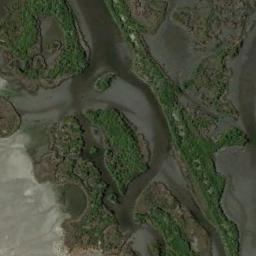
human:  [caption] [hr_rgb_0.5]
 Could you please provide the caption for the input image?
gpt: The lake in a wetland is covered by a patch of dark green and light green mixed plants .

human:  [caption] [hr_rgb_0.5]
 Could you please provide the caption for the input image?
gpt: There are many different areas of water surrounded by wetlands .

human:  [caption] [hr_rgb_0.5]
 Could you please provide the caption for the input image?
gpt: The wetland consists of bare land and green plants .

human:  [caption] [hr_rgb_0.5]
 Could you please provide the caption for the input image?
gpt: Half of the area in this wetland is bare land .

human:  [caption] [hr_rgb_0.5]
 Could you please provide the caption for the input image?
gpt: There are many green plants and water areas on the wetland .